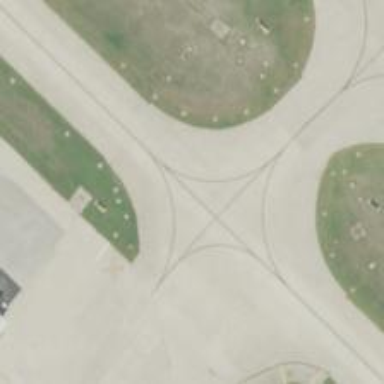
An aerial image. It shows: View of taxiway at the airport.